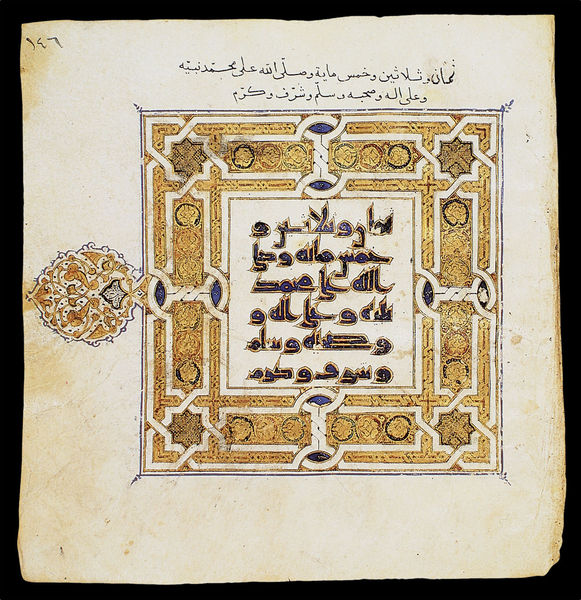
Titel: Koran
Institution: Istanbul, Universitätsbibliothek
Schlagwörter: blau, weiß, schwarz, haus, muster, ornament, band, rahmen, gold, schrift, papier, ornamente, verzierung, stern, symmetrisch, sterne, text, geometrisch, arabisch, arabesken, grundriss, hebräisch, jüdisch